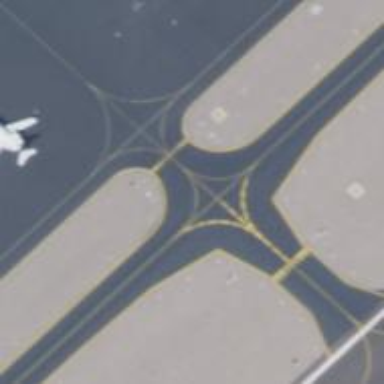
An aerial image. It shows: Taxiway at the airport with asphalt surface.